Question: i am trying to do a program to upload a document in one page and want to navigate to another page with that document name. i wrote code like this
'''
<%@ Page Title="Home Page" Language="VB" %>
<html>
<head>
<style type="text/css">
.style1
{
width: 100%;
}
.style3
{
width: 185px;
}
.style4
{
width: 129px;
}
</style>
<script language="javascript">
function doc_save() {
document.forms[0].submit;
action = "mynew_page.aspx";
}
doc_save();
</script>
<script language ="vbscript " runat ="server" >
Public Sub Page_Load(ByVal sender As System.Object, ByVal e As System.EventArgs) Handles MyBase.Load
Call save_click()
End Sub
Public Sub save_click()
Response.Write("Saving...")
End Sub
</script>
</head>
<body>
<form id="form1" runat="server">
<table class="style1">
<tr>
<td class="style4">
<asp:Button ID="back" runat="server" Text="Back" />
</td>
<td class="style3">
<asp:Button ID="save" runat="server" Text="Save" onClick="doc_save()" />
</td>
</tr>
<tr>
<td class="style4">
<asp:Label ID="Label1" runat="server" Text="File Name"></asp:Label>
</td>
<td class="style3">
<asp:TextBox ID="TextBox1" runat="server"></asp:TextBox>
</td>
</tr>
<tr>
<td class="style4">
<asp:Label ID="Label2" runat="server" Text="Description"></asp:Label>
</td>
<td class="style3">
<textarea id="txtarea" name="txtarea" runat ="server" ></textarea></td>
</tr>
<tr>
<td class="style4">
<asp:Label ID="Label3" runat="server" Text="File Upload"></asp:Label>
</td>
<td class="style3">
<asp:FileUpload ID="FileUpload1" runat="server" Width="330px" />
</td>
</tr>
</table>
</form>
</body>
</html>
'''
when i run the program it is showing error like below.
of course this code is not yet complete, can u please help to finish this one.

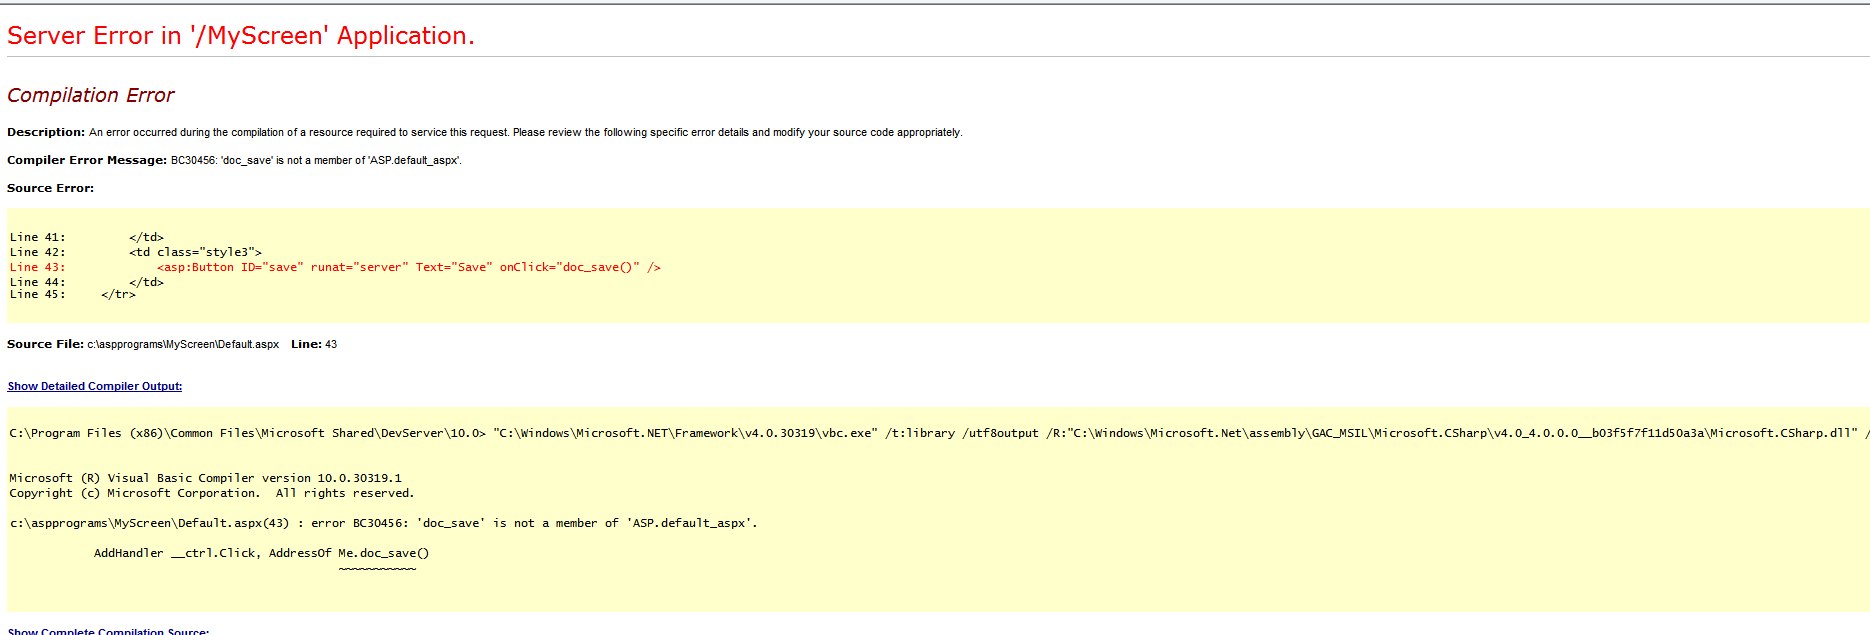
Answer: The reason for the error is that you are putting an "onclick" attribute on a server side element (the asp:button). In this context onclick refers to the server side action to be taken when the button is clicked. but because the function you have named doesn't exist in the server code it fails.
Given you have a javascript function I assume this is what you want to call. In this case you should use the onClientClick attribute. <URL> has information on this and reading around that should give you a better understanding of the subject.